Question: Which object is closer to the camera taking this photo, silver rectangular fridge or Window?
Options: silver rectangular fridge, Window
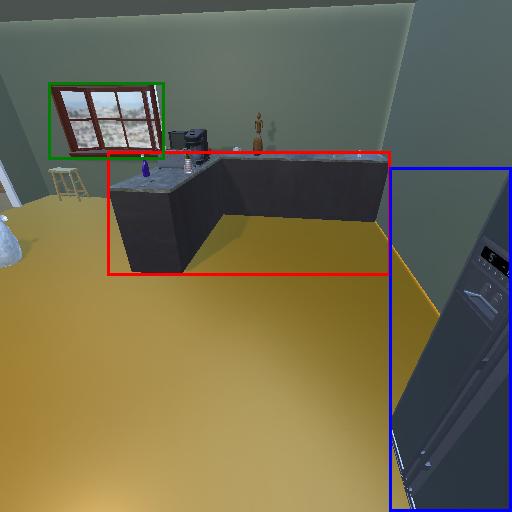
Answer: silver rectangular fridge